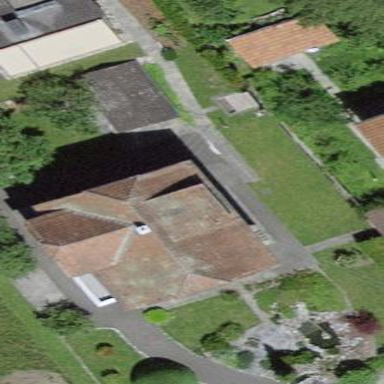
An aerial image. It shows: Residential building.